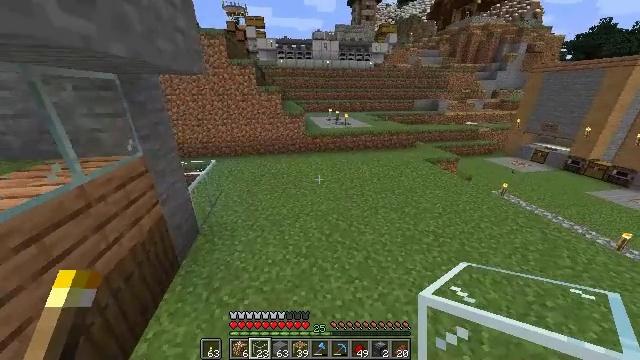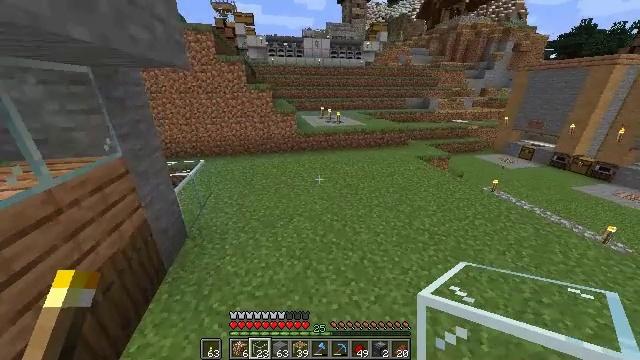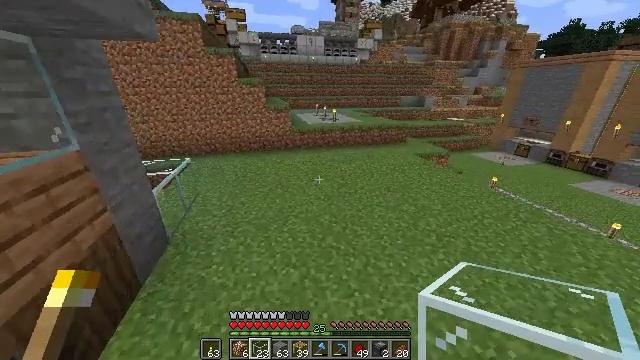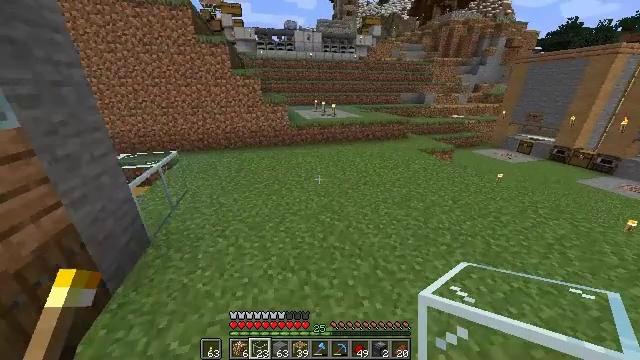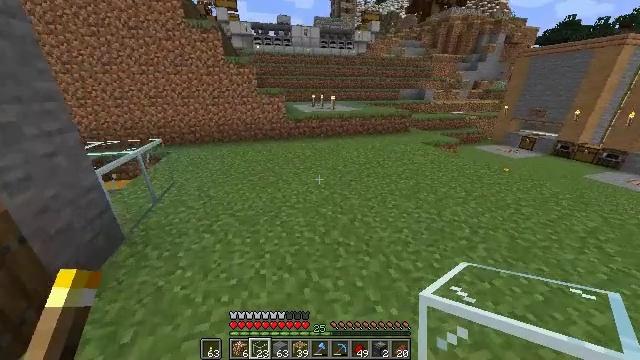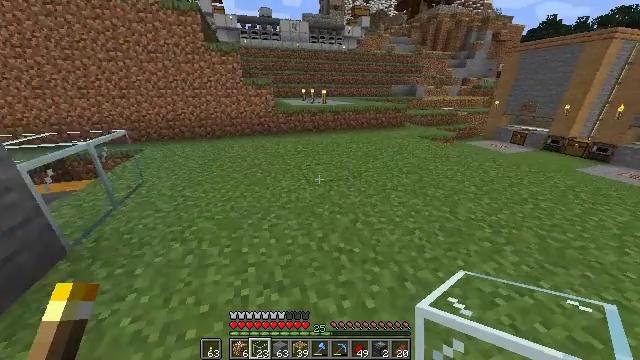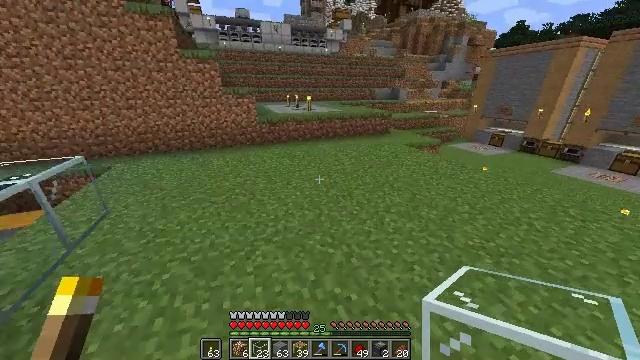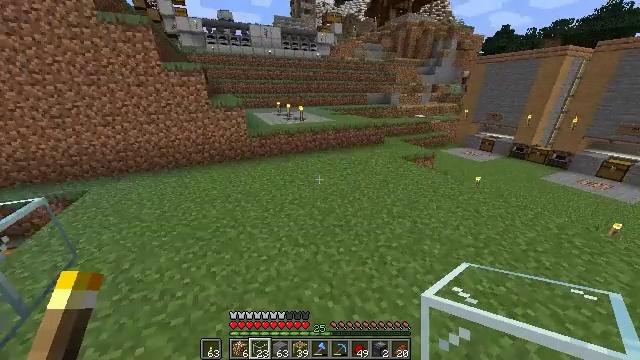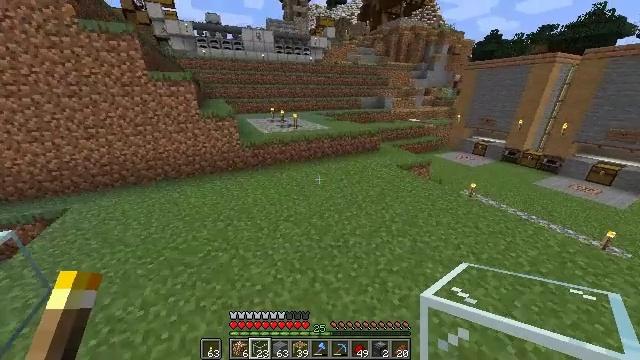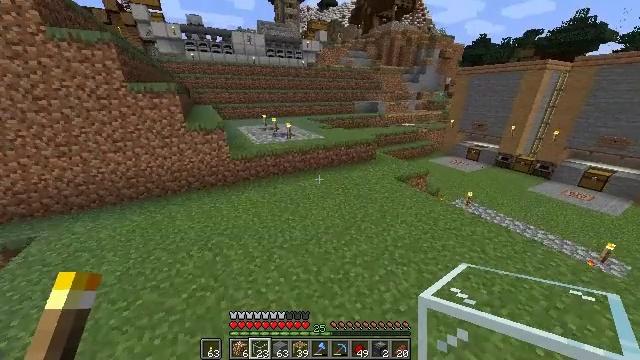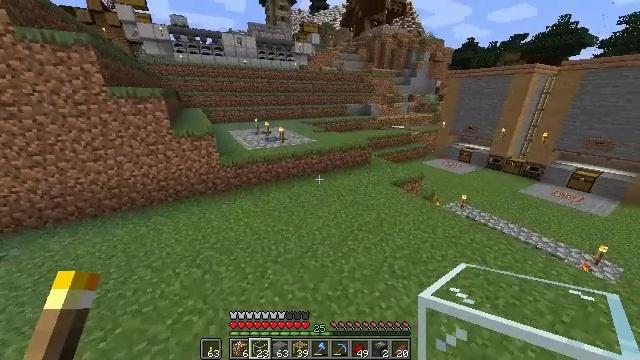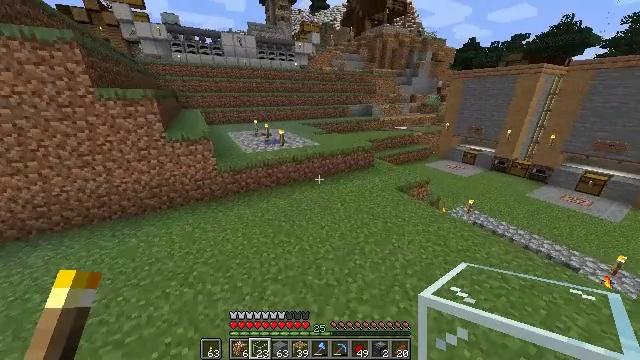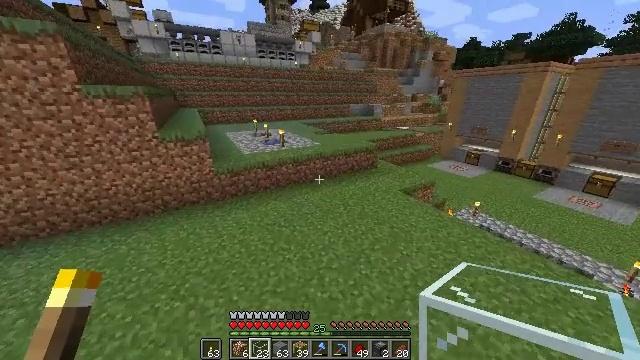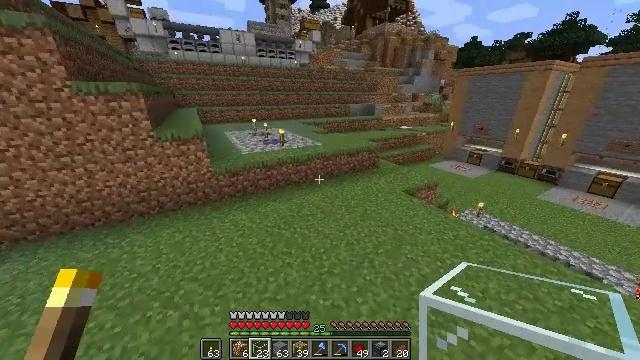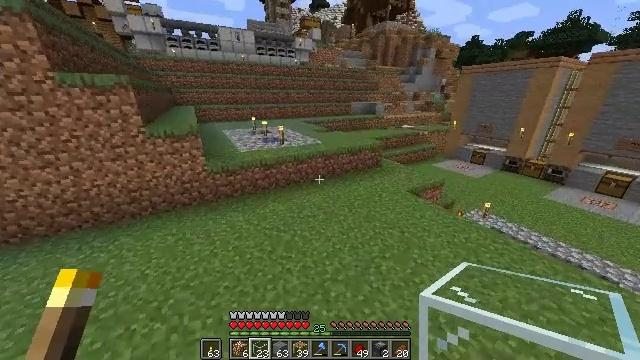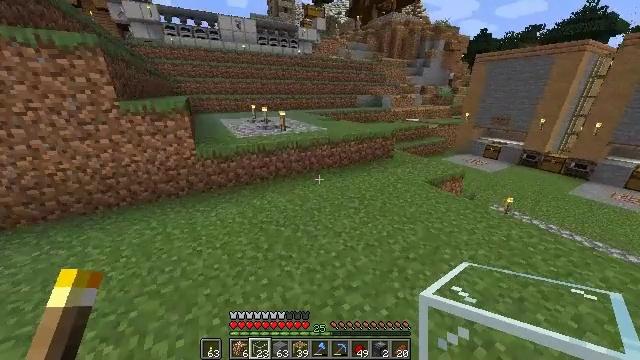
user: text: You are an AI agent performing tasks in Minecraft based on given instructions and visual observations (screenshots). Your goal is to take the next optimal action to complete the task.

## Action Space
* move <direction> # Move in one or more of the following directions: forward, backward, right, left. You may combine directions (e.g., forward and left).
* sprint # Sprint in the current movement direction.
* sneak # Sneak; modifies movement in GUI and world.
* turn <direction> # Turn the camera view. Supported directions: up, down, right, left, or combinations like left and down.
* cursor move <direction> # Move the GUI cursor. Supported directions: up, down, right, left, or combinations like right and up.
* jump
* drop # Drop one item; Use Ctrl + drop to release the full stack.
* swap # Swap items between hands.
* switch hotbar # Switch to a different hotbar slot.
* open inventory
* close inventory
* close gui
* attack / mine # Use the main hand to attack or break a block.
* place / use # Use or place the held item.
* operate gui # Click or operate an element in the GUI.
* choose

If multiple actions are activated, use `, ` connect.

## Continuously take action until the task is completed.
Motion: motion action
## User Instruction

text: Craft a dropper.
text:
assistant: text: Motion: move forward, turn right, jump
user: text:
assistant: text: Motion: move forward, turn right, jump
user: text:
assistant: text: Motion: move forward, jump
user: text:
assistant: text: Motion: move forward, jump
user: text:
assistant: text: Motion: move forward, sprint, turn right, jump
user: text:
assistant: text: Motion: move forward, sprint, turn right, jump
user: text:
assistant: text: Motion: move forward, sprint, turn right, jump
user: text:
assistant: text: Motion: move forward, sprint, turn right, jump
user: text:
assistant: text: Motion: move forward, turn right, jump
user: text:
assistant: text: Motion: move forward, turn right, jump
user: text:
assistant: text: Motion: move forward, jump
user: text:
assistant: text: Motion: move forward, jump
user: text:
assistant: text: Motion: move forward, jump
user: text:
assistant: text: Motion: move forward, jump
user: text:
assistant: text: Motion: move forward, jump
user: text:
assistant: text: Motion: move forward, turn left and down, jump
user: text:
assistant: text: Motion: move forward, turn left and down, jump
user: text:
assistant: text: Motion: move forward, sprint, turn left and down, jump
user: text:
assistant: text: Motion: move forward, sprint, turn left, jump
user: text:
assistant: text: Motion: move forward, sprint, turn left, jump
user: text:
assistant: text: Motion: move forward, sprint, jump
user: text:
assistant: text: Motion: move forward, turn left, jump
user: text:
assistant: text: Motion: move forward, turn left, jump
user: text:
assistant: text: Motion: move forward, turn left, jump
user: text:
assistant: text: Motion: move forward, turn left, jump
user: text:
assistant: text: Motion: move forward, jump
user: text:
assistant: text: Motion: move forward, turn right, jump
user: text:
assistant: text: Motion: move forward, turn right and down, jump
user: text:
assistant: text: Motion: move forward, turn right, jump
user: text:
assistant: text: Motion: move forward, sprint, jump